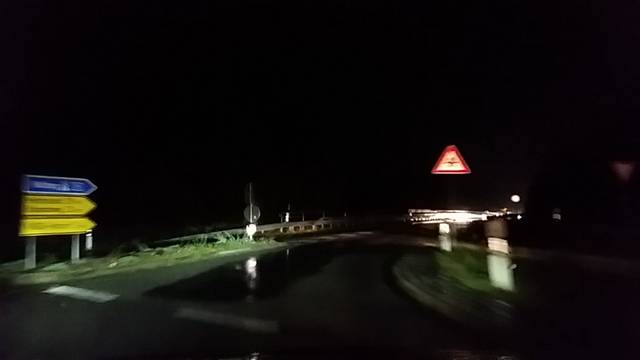
Region: Germany
Coordinates: 52.389, 10.735